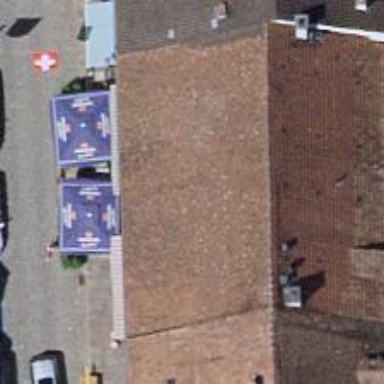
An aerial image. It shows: Cafe.